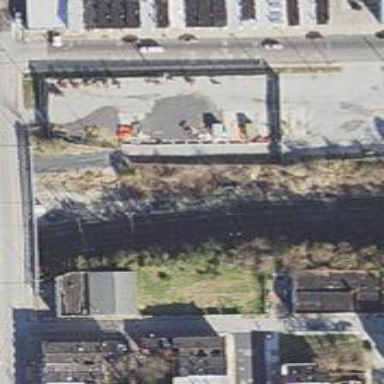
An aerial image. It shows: Railroad crossover.